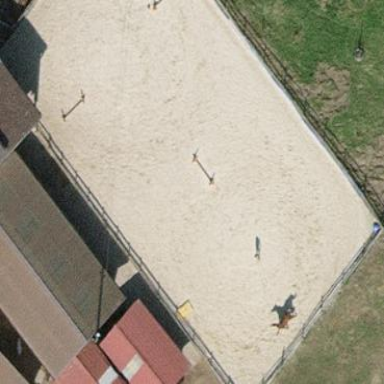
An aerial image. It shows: Equestrian pitch for leisure land use.